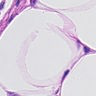
Metastatic tissue present: no